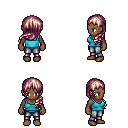
a pixel art fantasy rpg character, female body template, human, dark skin, teal pirate shirt, metal pants, white blonde left-swept hairstyle, four views (front, back, left, right), 2x2 character sprite sheet, small pixel art, hard edges, no anti-aliasing